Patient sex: M
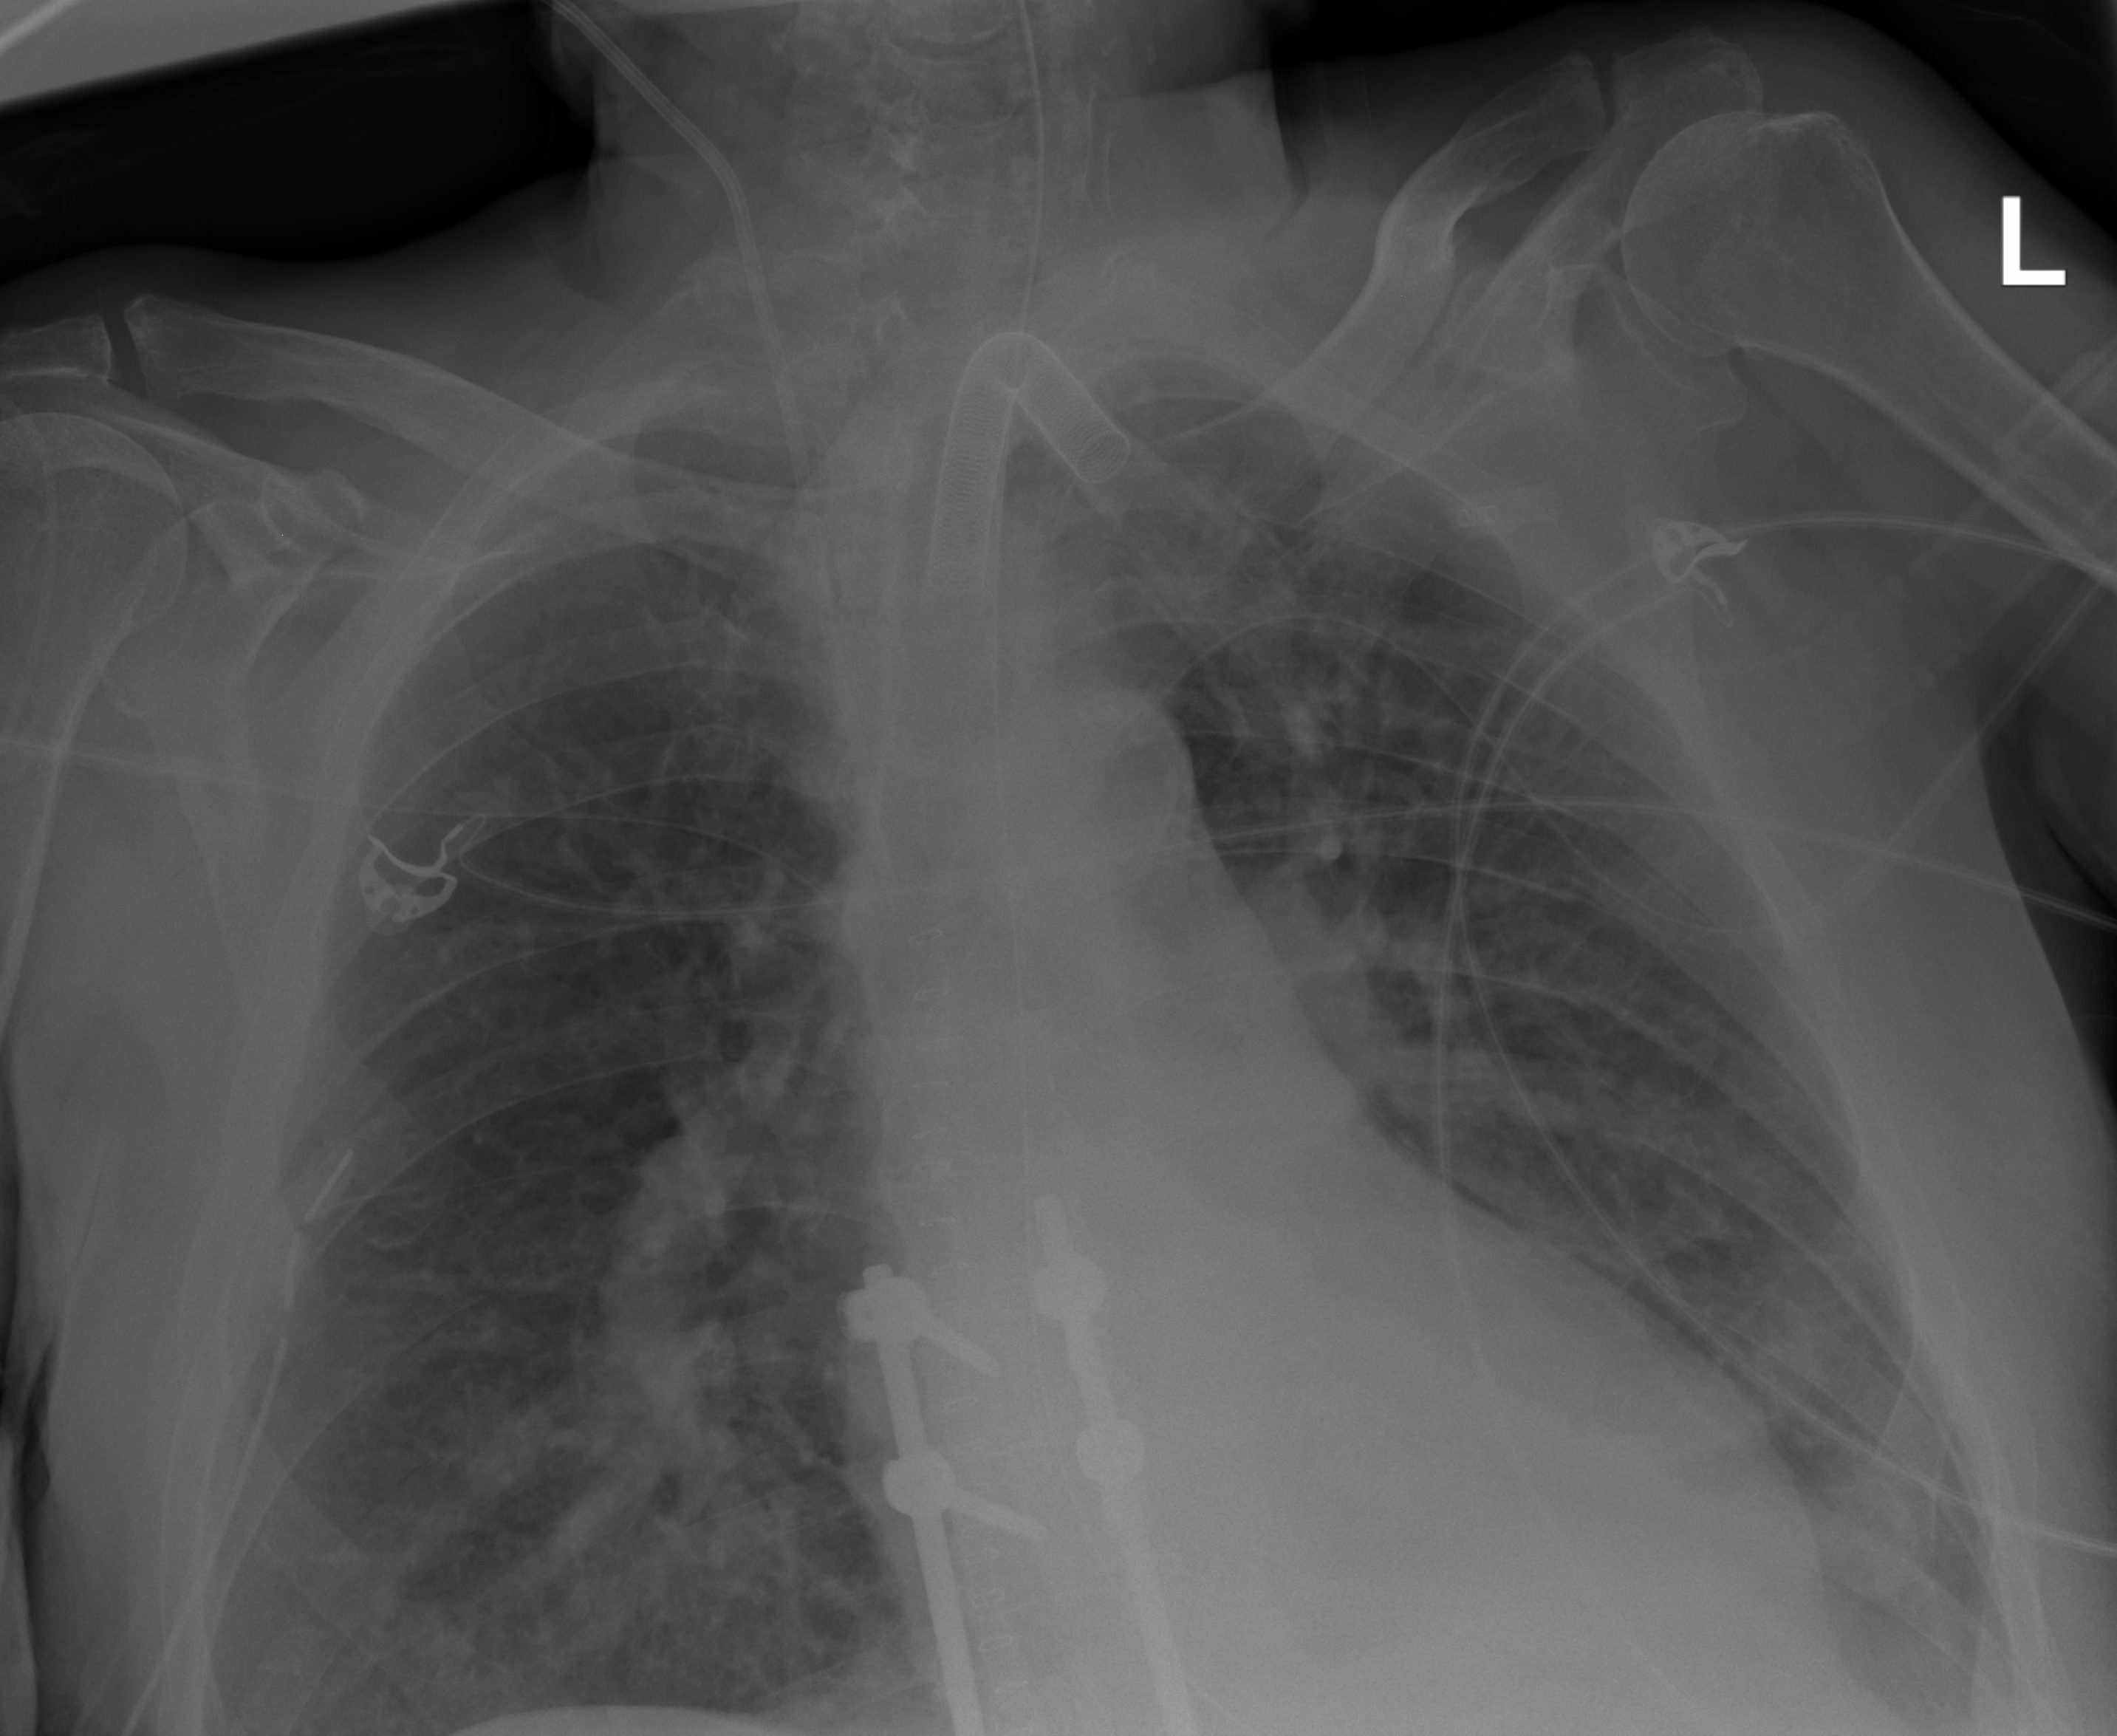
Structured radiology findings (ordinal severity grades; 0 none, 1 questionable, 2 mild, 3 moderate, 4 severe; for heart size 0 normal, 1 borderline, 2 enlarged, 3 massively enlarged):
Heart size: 2
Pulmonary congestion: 2
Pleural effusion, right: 0
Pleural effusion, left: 2
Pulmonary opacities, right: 0
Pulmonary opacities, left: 0
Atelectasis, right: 2
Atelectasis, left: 2